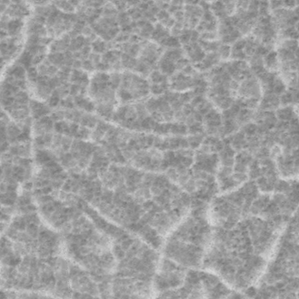
Label: frost